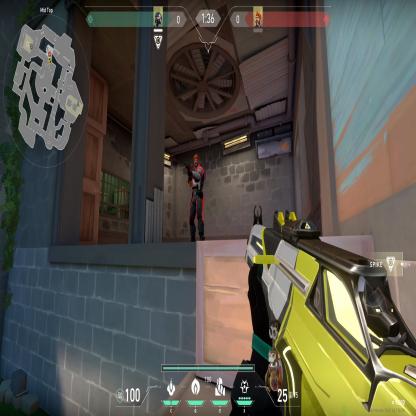
Label: enemy